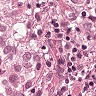
Metastatic tissue present: yes